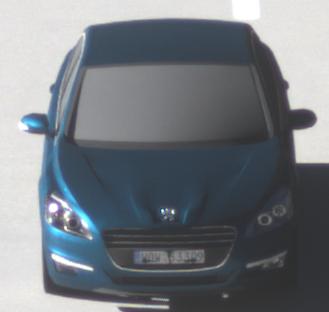
Make: Peugeot
Model: 508 120 VTi
Detailed model: 508 (I) Limousine
Model produced from: 2011/03
Model produced until: 2014/05
Doors: 4
Color: blue
Road condition: dry road
Daytime: morning or afternoon
Contrast: high contrast